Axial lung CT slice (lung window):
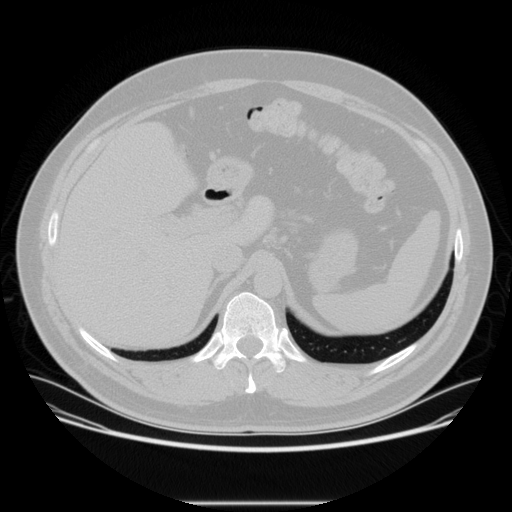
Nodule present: no